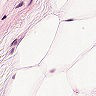
Metastatic tissue present: no